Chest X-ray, AP view. Patient: 34 years old, sex M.
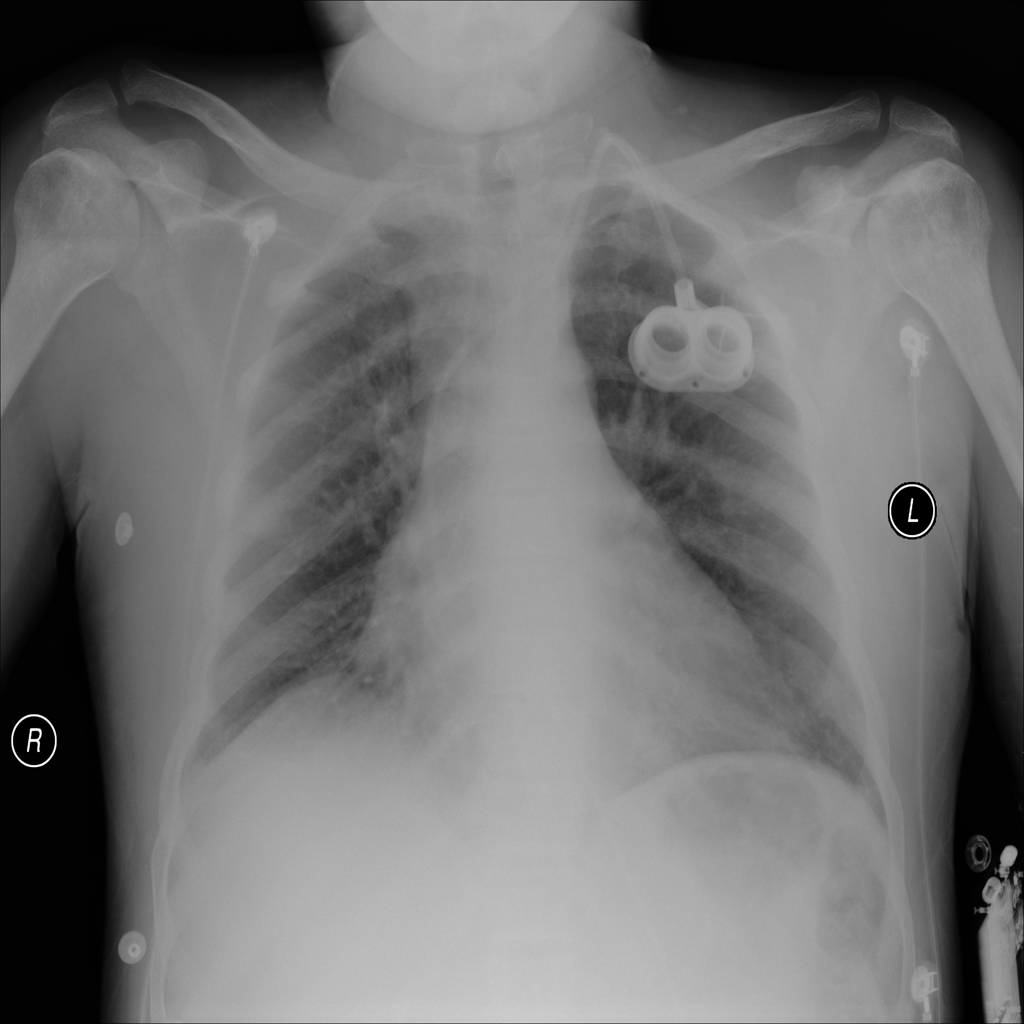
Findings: No Finding